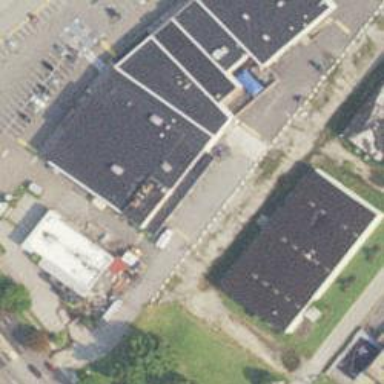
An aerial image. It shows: Warehouse.